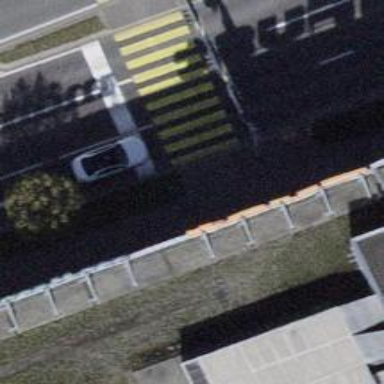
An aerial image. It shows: Road with traffic signals.